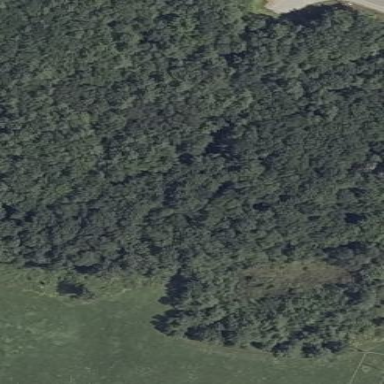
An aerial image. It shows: Mixed woodland area with variety of leaf types and cycles.